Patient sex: F
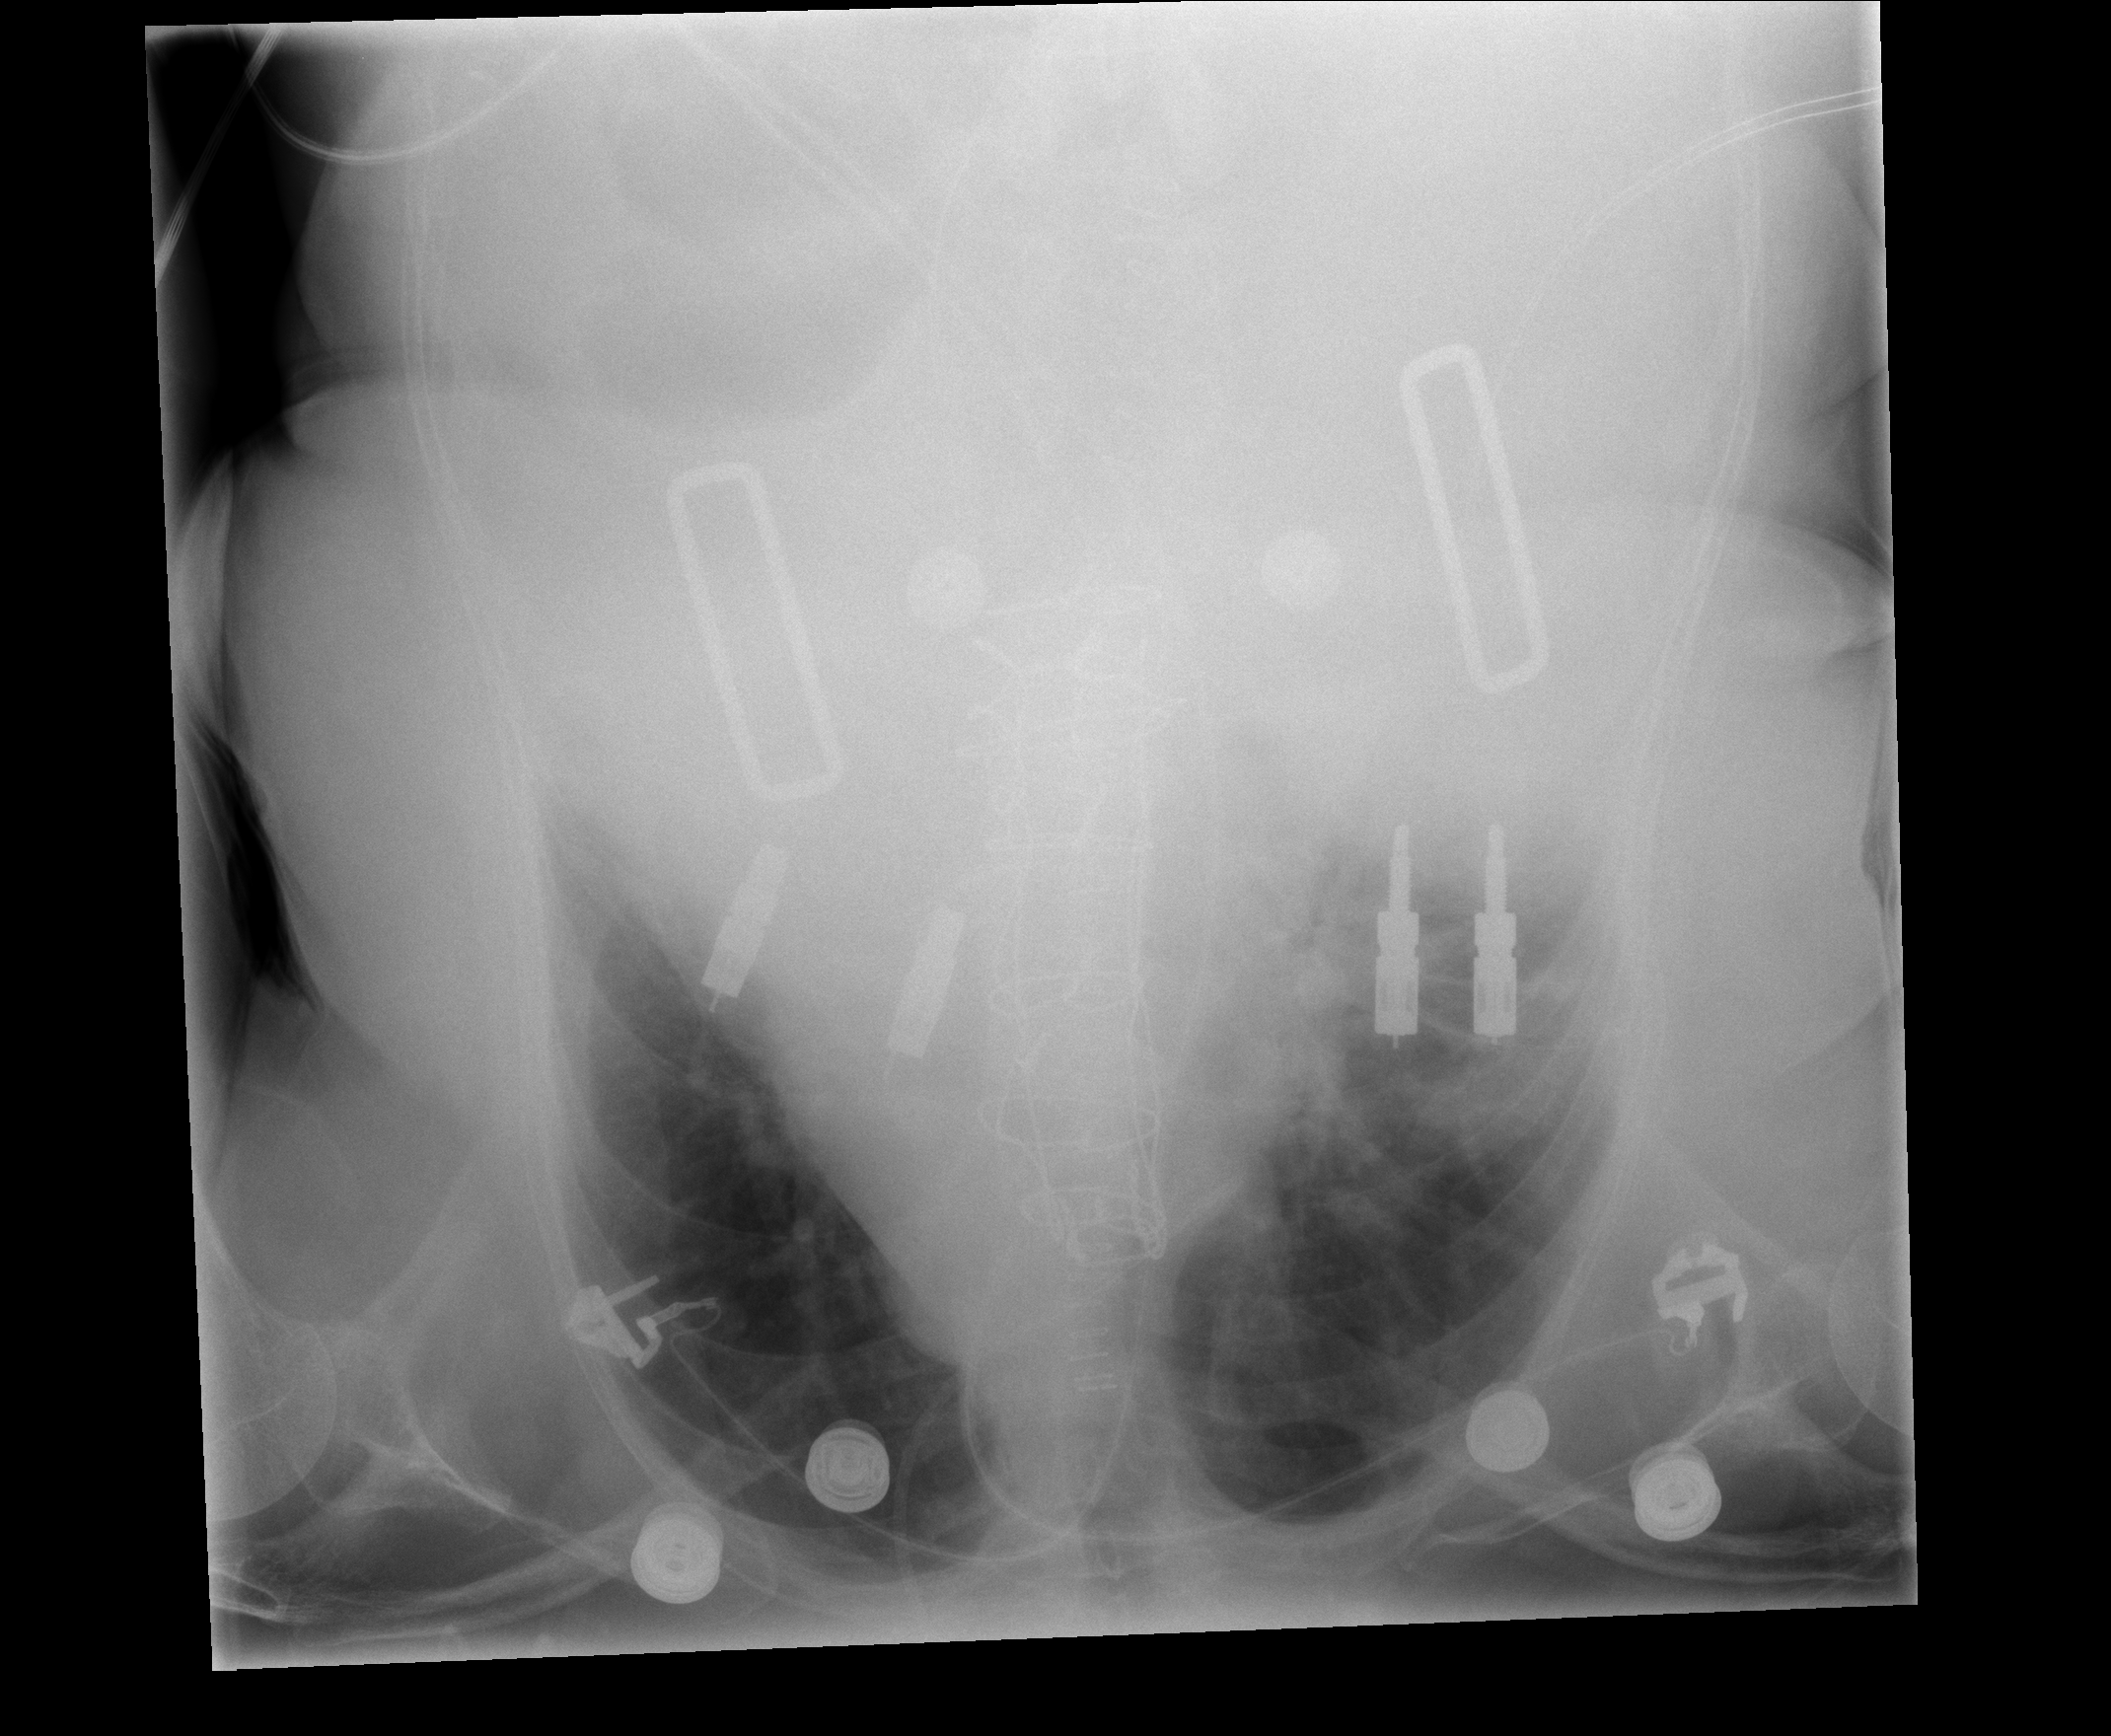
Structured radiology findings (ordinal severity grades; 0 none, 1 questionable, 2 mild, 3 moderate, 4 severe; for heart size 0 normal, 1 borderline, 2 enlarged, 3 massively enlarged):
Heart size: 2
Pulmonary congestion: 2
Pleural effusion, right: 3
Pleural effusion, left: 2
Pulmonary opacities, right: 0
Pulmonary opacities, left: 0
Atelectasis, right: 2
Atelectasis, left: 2